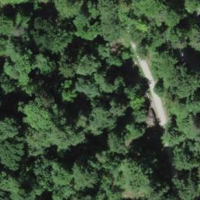
EUNIS habitat code: 41
Species observed at this site:
Impatiens parviflora
Plantago major